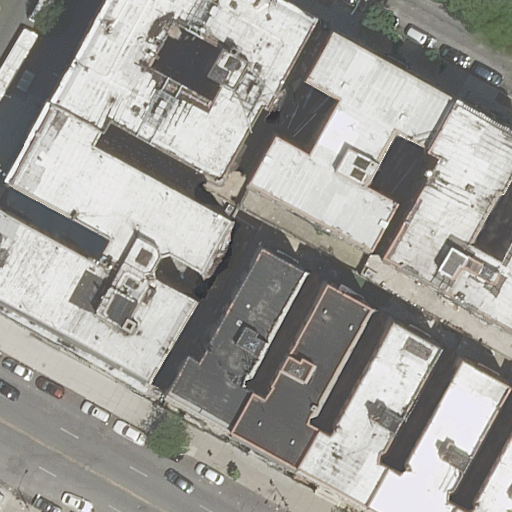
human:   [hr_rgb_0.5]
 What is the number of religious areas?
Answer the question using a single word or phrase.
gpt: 0

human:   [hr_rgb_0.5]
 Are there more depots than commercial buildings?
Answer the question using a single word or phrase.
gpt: no

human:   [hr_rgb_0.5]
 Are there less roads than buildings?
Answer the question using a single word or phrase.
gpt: yes

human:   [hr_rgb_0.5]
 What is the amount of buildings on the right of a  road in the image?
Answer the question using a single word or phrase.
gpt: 8

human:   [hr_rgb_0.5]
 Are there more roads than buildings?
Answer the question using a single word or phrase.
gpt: no

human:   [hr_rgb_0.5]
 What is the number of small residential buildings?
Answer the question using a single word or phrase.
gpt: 3

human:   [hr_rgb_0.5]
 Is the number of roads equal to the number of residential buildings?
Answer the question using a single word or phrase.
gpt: no

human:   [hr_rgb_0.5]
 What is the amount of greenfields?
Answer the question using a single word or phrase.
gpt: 0

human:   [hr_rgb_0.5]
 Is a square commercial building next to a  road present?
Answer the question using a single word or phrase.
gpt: no

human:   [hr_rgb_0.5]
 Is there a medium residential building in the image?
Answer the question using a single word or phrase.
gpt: yes

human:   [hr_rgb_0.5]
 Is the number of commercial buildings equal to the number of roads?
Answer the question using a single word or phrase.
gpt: no

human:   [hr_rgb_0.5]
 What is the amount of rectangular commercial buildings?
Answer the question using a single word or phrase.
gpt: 0

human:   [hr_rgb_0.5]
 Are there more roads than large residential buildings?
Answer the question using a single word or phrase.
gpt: yes

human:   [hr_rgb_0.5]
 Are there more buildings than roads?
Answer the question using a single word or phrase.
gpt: yes

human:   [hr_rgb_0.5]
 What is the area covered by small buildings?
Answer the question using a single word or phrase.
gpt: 159m2

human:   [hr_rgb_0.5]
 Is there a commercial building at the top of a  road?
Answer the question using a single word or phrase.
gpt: no

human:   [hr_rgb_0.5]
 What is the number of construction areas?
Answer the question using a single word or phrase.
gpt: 0

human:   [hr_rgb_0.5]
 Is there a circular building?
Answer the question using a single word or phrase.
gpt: no

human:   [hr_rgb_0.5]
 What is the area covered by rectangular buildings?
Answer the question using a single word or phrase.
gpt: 359m2

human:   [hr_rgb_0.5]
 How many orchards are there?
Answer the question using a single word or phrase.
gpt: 0

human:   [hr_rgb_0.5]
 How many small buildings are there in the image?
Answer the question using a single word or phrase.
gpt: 3

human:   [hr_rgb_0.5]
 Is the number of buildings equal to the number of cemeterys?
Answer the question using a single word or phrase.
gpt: no

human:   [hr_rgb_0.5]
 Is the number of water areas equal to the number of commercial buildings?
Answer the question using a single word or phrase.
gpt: yes

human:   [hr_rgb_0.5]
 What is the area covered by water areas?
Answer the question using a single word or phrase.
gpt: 0m2

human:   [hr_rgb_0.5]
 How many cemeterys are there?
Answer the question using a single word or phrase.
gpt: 0

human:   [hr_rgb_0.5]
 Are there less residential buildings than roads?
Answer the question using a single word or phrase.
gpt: no

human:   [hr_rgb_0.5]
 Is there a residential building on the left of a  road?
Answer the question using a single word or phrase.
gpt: yes

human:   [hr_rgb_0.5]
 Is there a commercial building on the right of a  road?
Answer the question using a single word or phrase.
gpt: no

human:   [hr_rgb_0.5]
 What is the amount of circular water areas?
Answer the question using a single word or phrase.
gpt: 0

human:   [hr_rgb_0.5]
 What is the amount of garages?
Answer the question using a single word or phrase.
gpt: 0

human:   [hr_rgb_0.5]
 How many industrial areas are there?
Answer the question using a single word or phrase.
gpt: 0

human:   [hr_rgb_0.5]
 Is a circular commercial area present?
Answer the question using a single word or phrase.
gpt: no

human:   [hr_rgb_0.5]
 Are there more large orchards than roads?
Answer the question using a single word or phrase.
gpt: no

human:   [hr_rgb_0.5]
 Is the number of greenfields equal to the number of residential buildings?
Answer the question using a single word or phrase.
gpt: no

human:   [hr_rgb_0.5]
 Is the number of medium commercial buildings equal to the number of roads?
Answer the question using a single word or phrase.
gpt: no

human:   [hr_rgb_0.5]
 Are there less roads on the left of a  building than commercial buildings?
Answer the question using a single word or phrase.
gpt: no